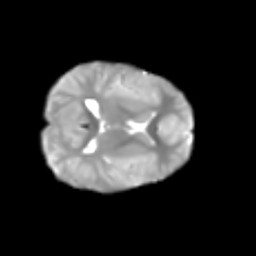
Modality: T2w
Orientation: axial
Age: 7
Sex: male
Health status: healthy